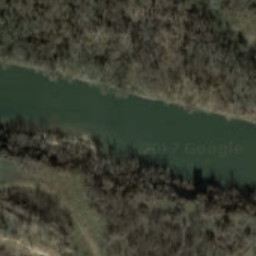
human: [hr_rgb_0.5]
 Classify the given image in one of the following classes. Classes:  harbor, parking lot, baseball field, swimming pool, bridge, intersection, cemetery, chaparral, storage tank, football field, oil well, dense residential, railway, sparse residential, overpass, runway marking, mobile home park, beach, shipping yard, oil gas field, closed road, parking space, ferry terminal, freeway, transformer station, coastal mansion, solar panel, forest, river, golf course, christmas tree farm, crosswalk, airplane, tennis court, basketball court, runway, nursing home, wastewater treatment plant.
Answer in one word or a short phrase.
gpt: river